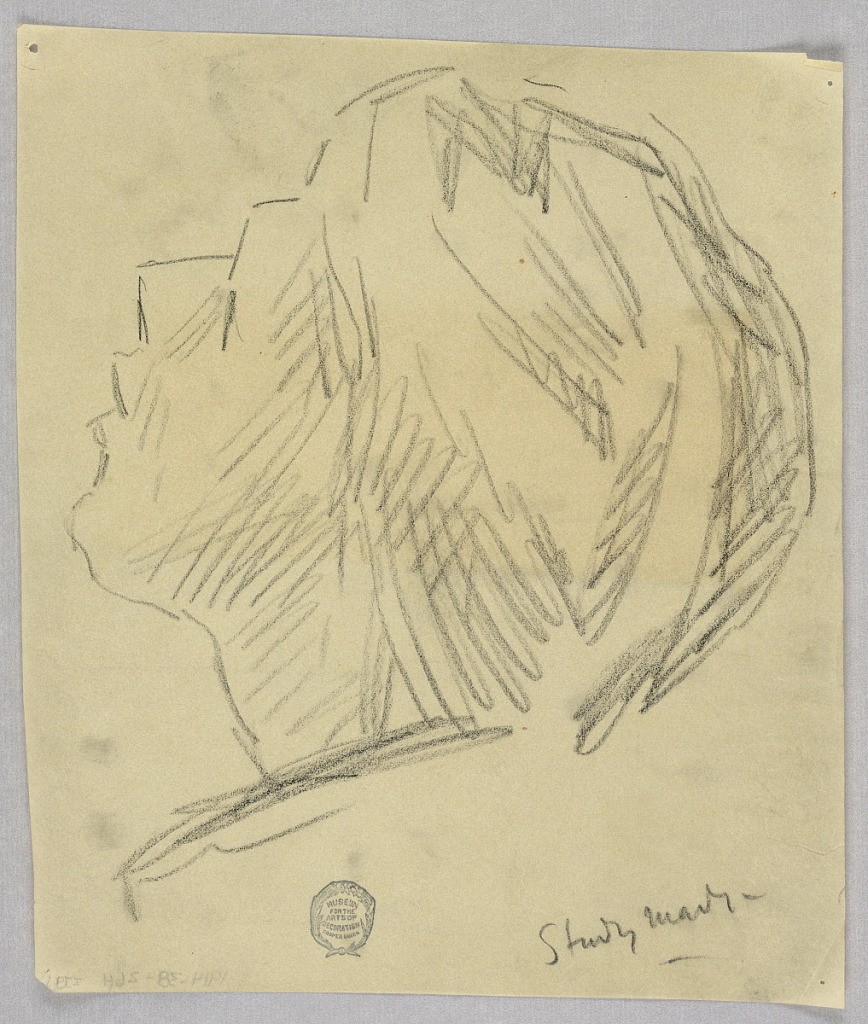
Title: Sketch of a Woman's Head
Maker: Francis Augustus Lathrop, American, 1849–1909
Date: ca. 1895
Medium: Black crayon on tracing paper
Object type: Drawing
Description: Sketch of a woman's head, looking up and toward the left.